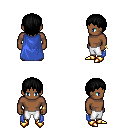
a pixel art fantasy rpg character, male body template, human, dark skin, blue cape, white pants, black plain hairstyle, bracelets, gold boots, four views (front, back, left, right), 2x2 character sprite sheet, small pixel art, hard edges, no anti-aliasing